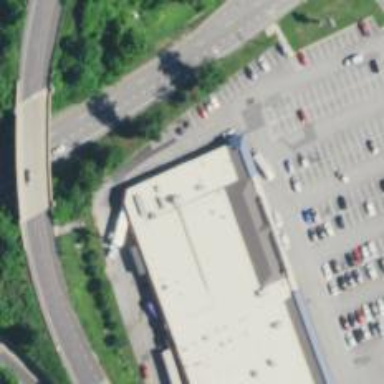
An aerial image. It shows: Supermarket.